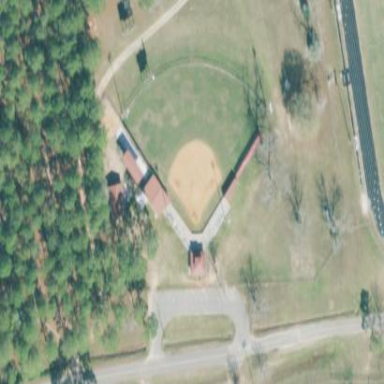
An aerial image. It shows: Baseball pitch for leisure land.